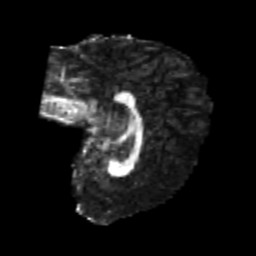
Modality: FA
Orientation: sagittal
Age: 22
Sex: female
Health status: healthy
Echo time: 0.074 s